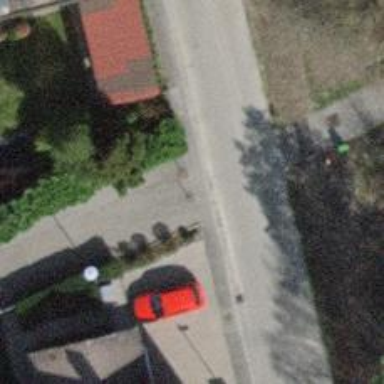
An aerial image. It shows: Bollard.